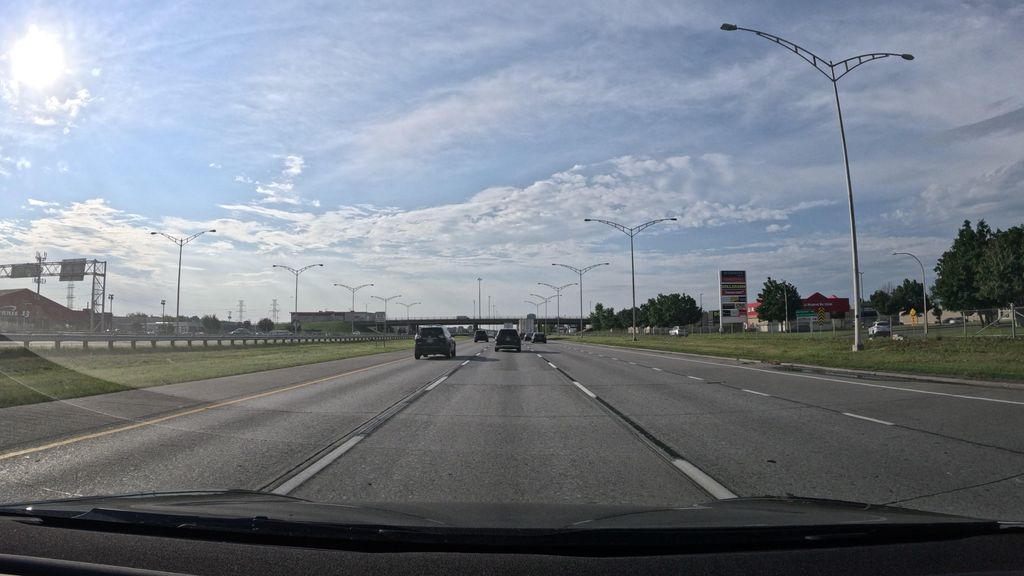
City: montreal